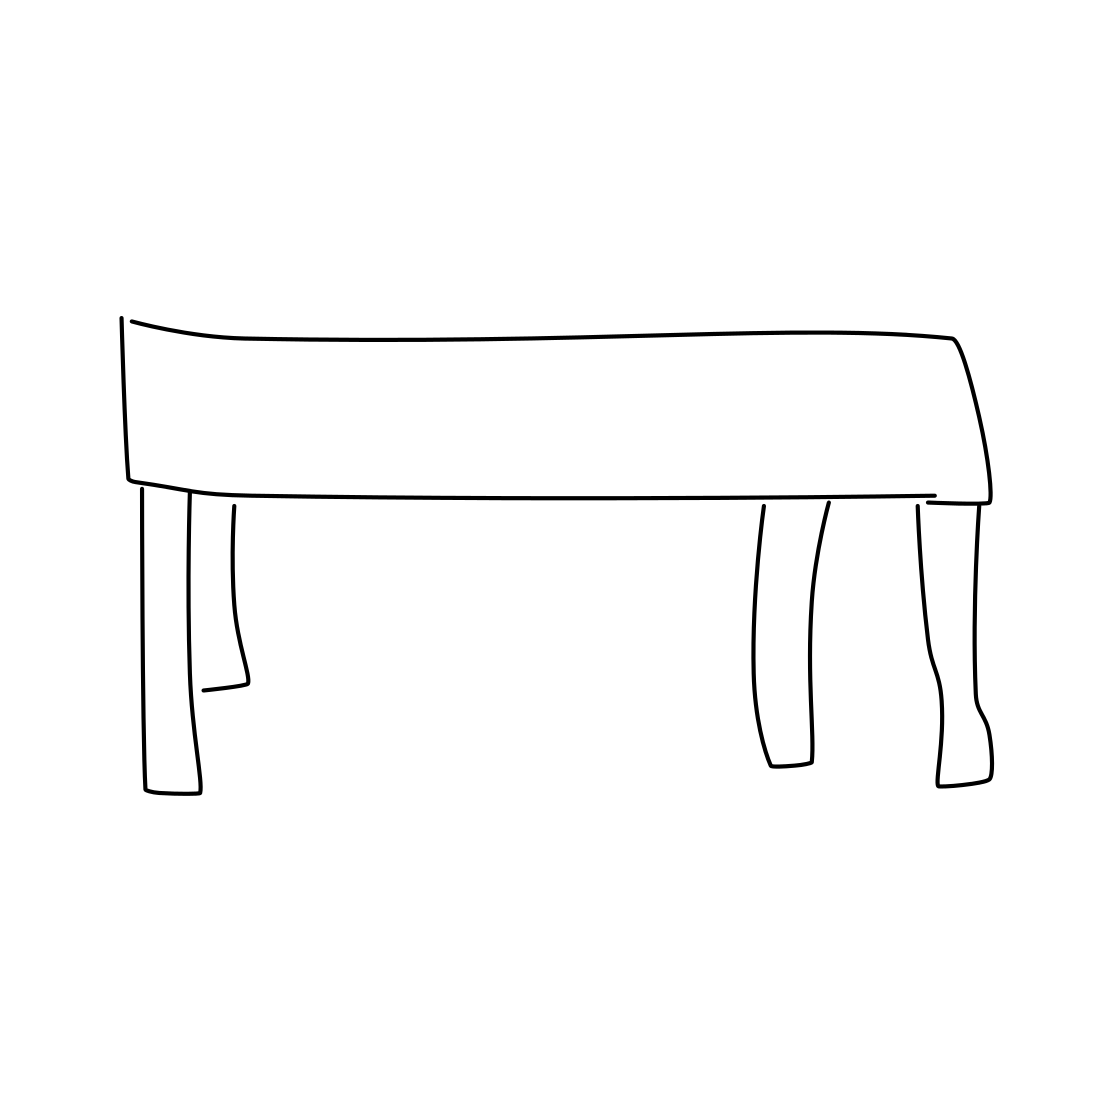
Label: bench